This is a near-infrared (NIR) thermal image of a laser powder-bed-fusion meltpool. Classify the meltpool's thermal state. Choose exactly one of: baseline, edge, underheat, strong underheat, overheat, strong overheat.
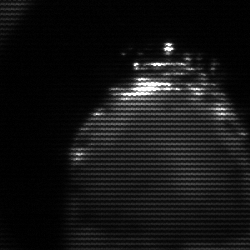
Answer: edge